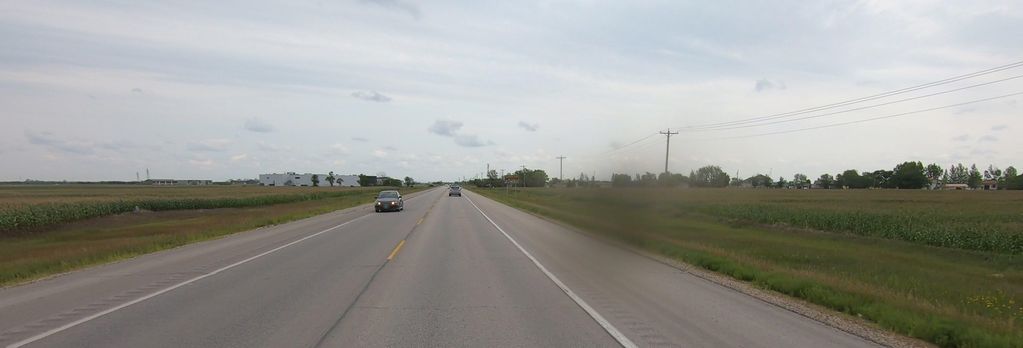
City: winnipeg